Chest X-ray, AP view. Patient: 58 years old, sex M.
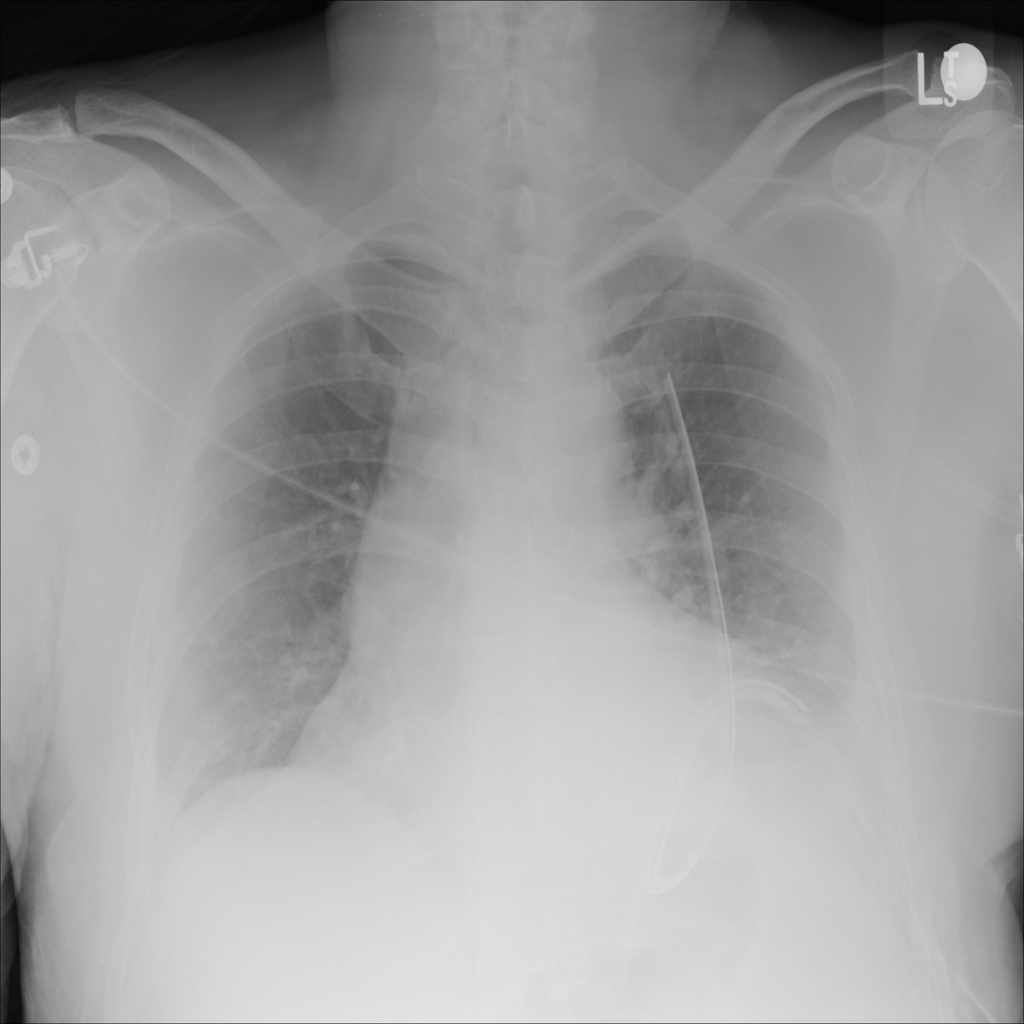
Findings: No Finding